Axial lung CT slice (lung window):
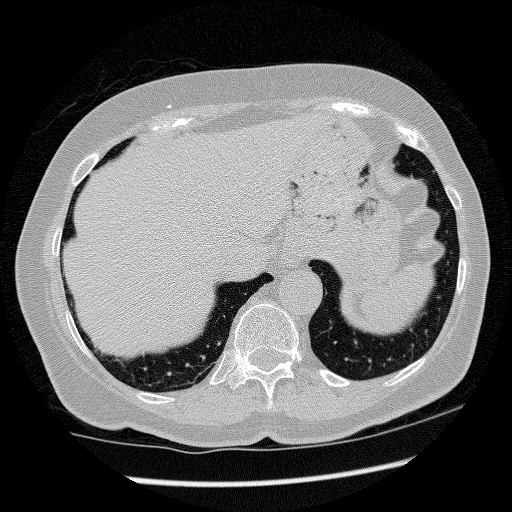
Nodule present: no